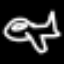
Label: airplane